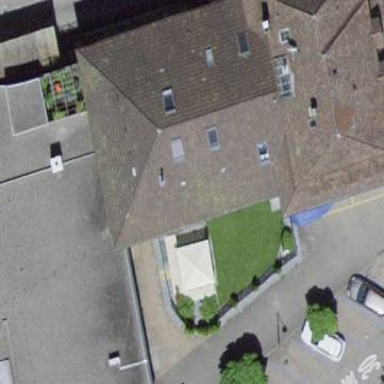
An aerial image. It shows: Building with mansard roof design.